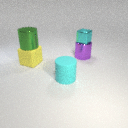
large green metal cylinder above large yellow rubber cube